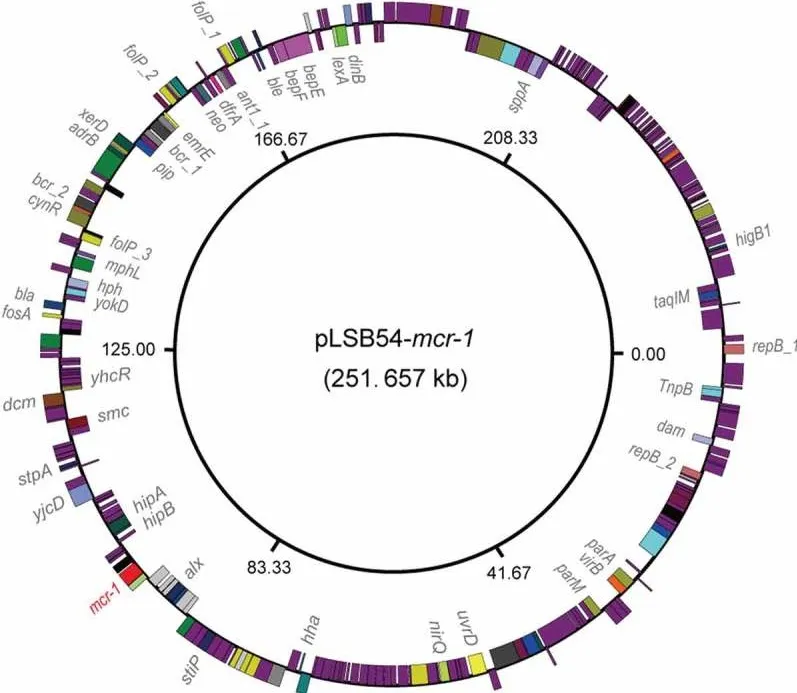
Genomic map of the mcr-1-carrying plasmid pLSB54-mcr-1. . The plasmid map was generated using GenomeVx with automatic coloring.
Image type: chart (chart)